Field crop: maize
Growth stage: 2
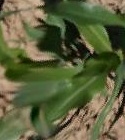
Species: maize